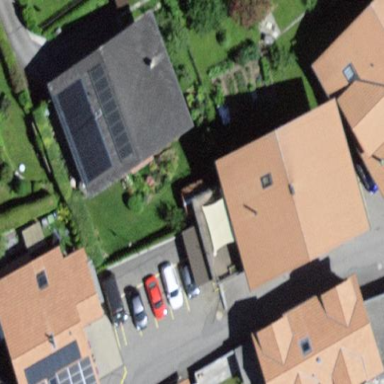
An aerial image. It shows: Residential building.